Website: walmart
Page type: payment
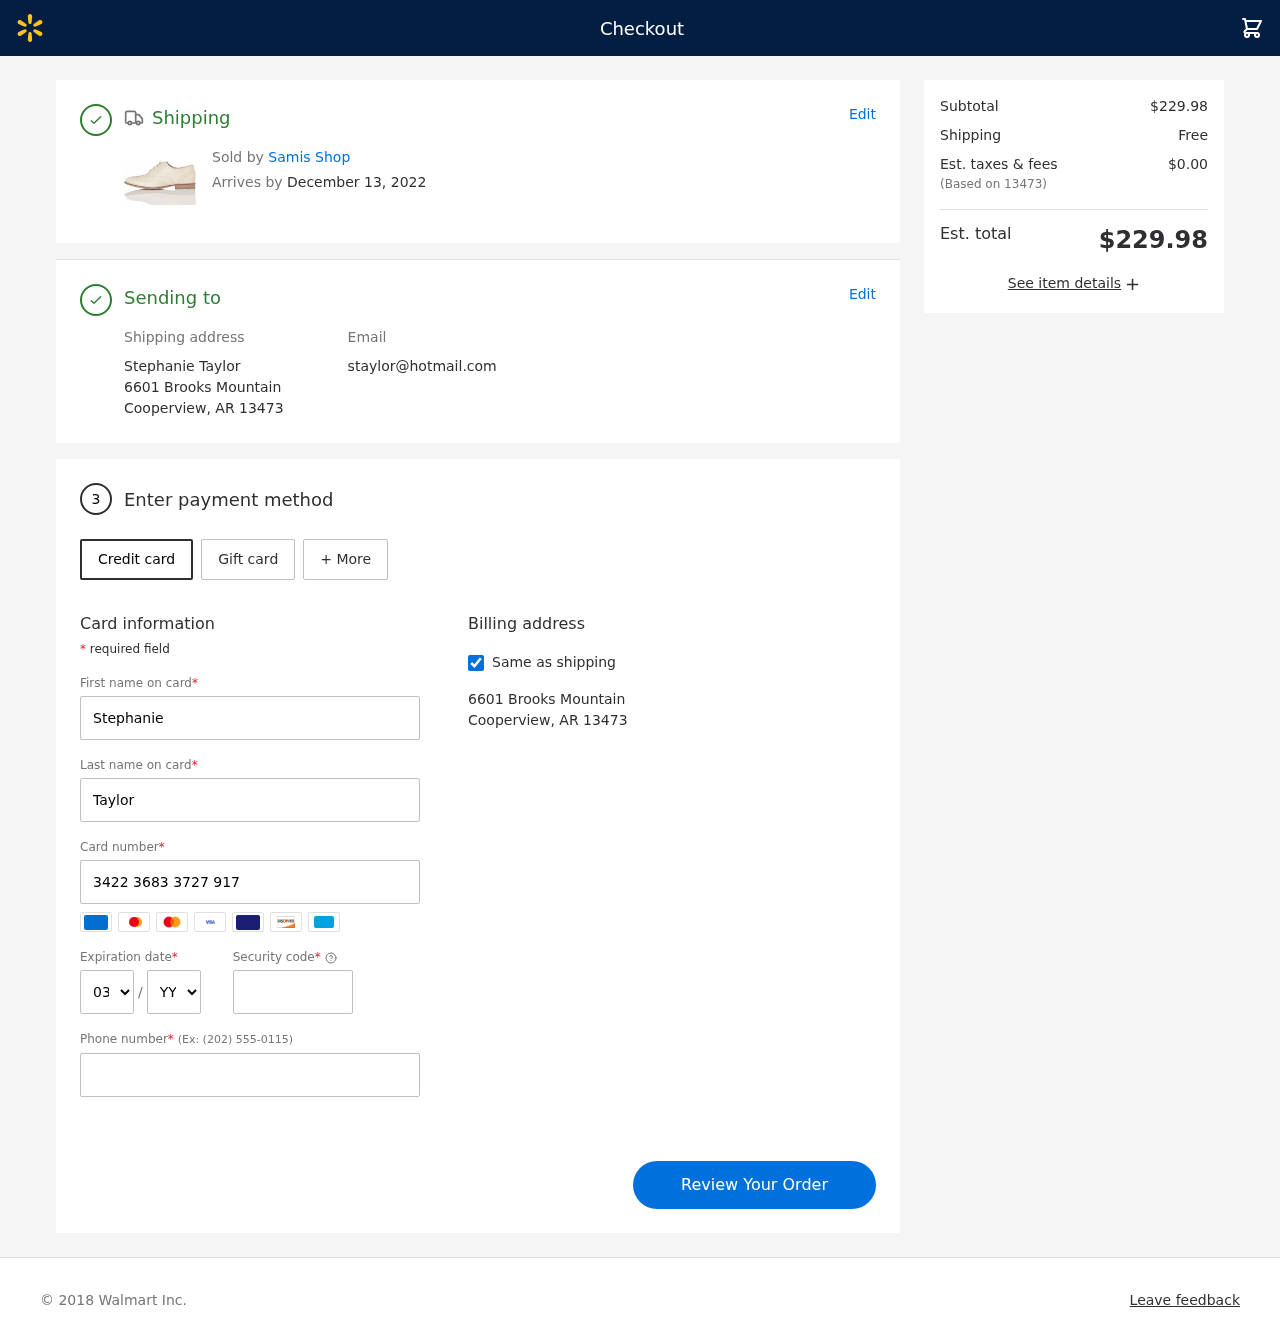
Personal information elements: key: PII_CARD_CVV
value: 1140
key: PII_CARD_EXPIRY_MONTH
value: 03
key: PII_CARD_EXPIRY_YEAR
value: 30
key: PII_CARD_NUMBER
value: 3422 3683 3727 917
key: PII_CITY_STATE_ZIP
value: Cooperview, AR 13473
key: PII_EMAIL
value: staylor@hotmail.com
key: PII_FIRSTNAME
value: Stephanie
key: PII_FULLNAME
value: Stephanie Taylor
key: PII_LASTNAME
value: Taylor
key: PII_PHONE
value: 7923530245
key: PII_POSTCODE
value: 13473
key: PII_STREET
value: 6601 Brooks Mountain
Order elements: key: ORDER_DELIVERY_DATE
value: December 13, 2022
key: ORDER_SUBTOTAL
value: $229.98
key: ORDER_SHIPPING_COST
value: Free
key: ORDER_TAX
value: $0.00
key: ORDER_TOTAL
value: $229.98